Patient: sex M, age 42
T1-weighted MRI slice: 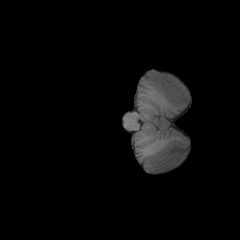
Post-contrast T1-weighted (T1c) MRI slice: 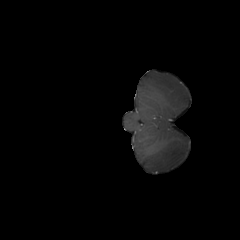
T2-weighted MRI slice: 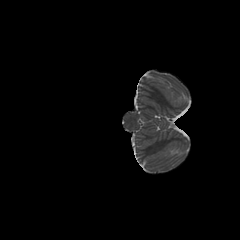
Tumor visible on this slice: no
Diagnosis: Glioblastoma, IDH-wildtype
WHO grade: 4